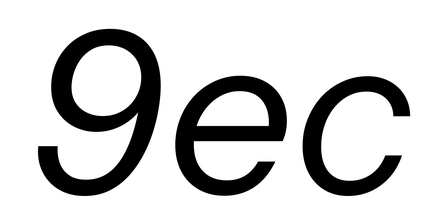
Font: InstrumentSans-Italic_Italic